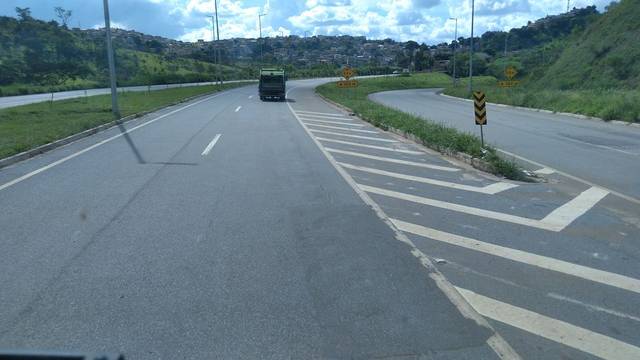
Region: Brazil
Coordinates: -19.871, -43.886